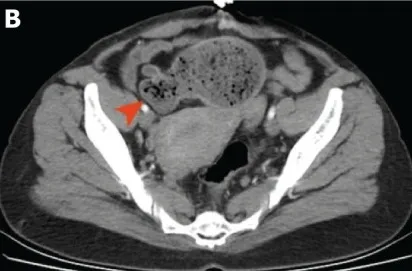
Abdominal computed tomography examination ; oval-shaped lesion in the small intestine lumen at the level of the ileum, containing air beads (compatible with bezoar), causing obstruction.
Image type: radiology (ct)